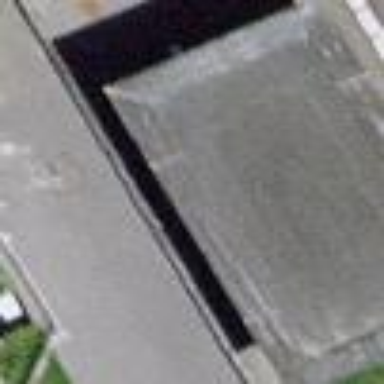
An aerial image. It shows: Public transport shelter.